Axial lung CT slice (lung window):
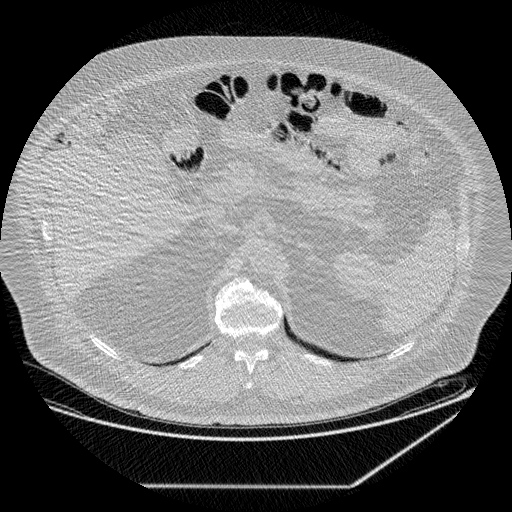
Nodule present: no